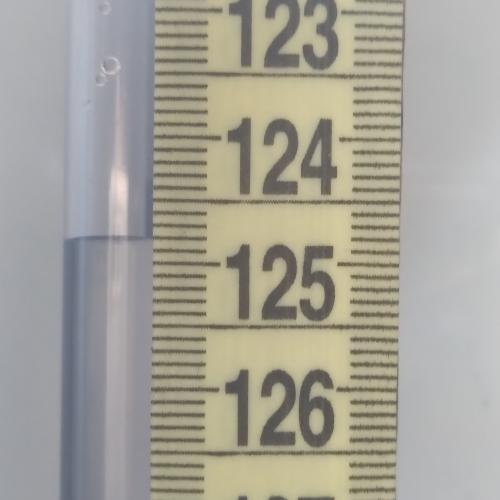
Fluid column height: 124.8 cm